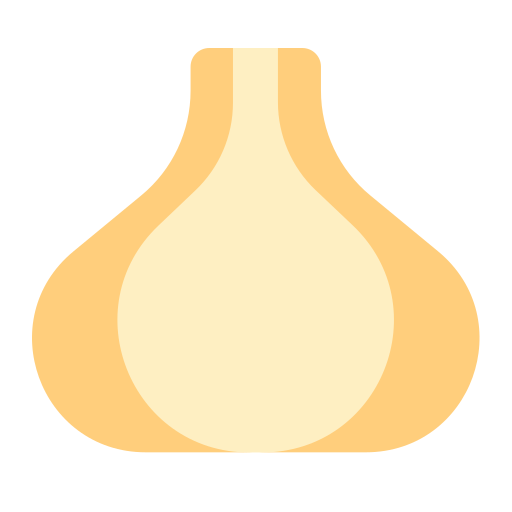
garlic flat